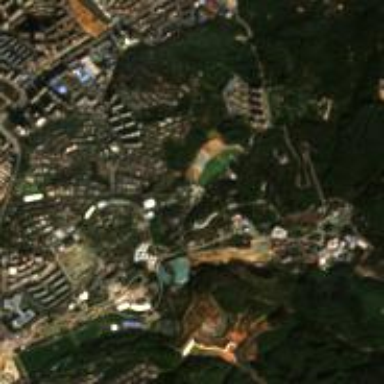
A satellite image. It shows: Park that is popular attraction for tourists.